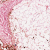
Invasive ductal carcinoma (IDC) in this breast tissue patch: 0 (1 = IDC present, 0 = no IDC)